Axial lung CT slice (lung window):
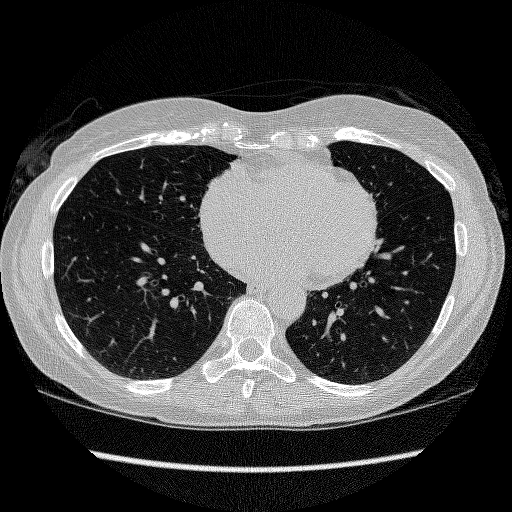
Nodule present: no